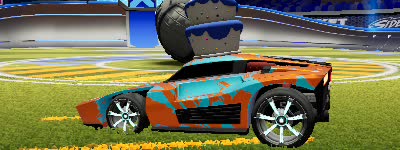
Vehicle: breakout